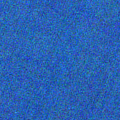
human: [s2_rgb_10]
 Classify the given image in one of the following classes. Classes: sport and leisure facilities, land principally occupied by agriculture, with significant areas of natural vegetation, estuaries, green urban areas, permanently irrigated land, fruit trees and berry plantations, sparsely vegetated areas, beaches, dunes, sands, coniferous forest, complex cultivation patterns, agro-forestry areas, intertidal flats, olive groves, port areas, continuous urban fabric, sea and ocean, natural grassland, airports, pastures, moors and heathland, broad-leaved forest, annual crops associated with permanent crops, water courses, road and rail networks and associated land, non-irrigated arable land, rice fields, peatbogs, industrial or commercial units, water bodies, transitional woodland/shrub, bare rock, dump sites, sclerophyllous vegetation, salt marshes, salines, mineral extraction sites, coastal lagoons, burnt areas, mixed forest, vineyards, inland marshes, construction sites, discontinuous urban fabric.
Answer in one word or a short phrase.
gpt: sea and ocean